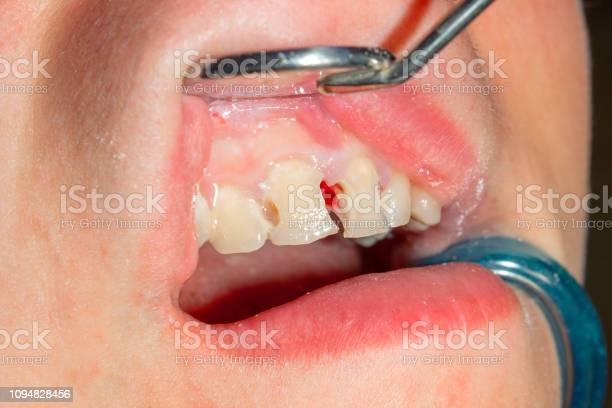
Condition: Caries